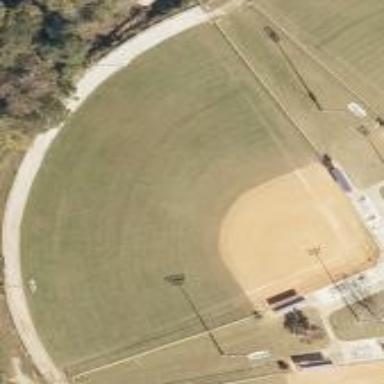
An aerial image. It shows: Softball pitch for leisure and sport activities.